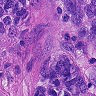
Metastatic tissue present: yes